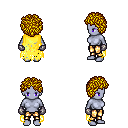
a pixel art fantasy rpg character, female body template, dark elf, purple skin, yellow tattered cape, gold greaves, blonde curly afro hairstyle, metal gloves, four views (front, back, left, right), 2x2 character sprite sheet, small pixel art, hard edges, no anti-aliasing